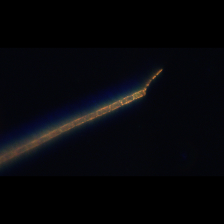
Taxon: Leptocylindrus
Group: Diatoms